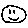
Label: smiley face